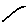
Label: line